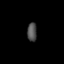
Tissue: lung
Cell type: Epithelial cells
Senescence score: 0.2185
Nuclear area (px): 178
Mean DAPI intensity: 78.14